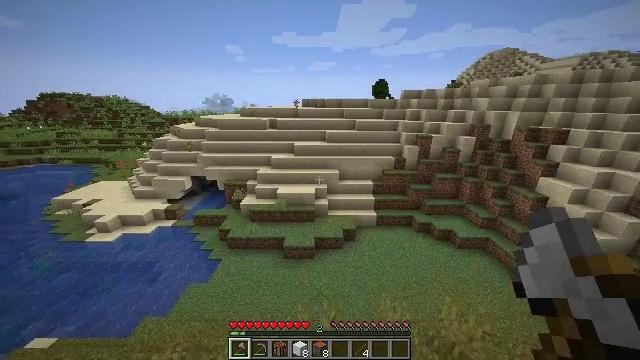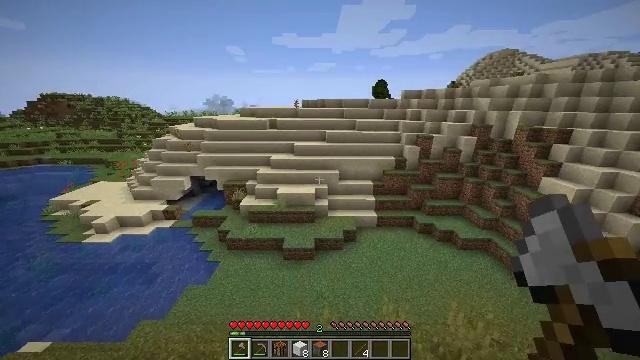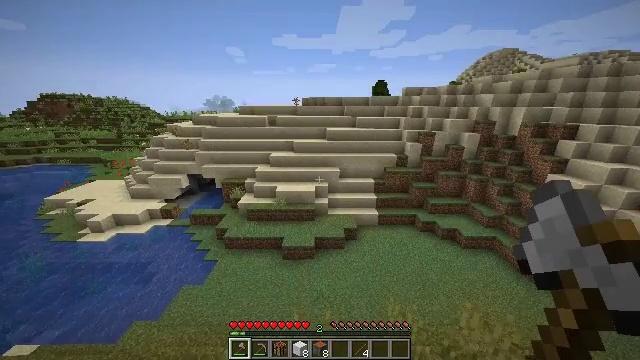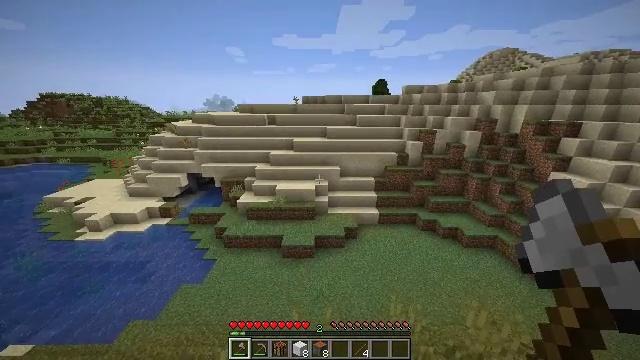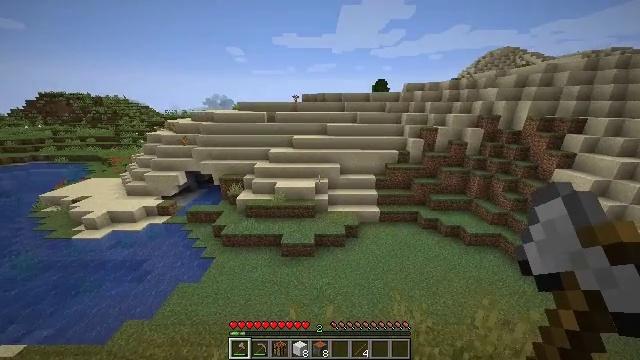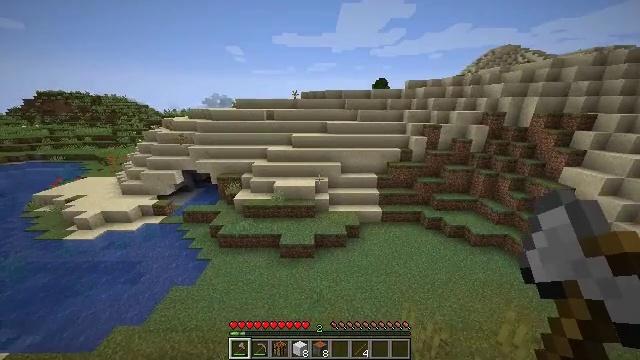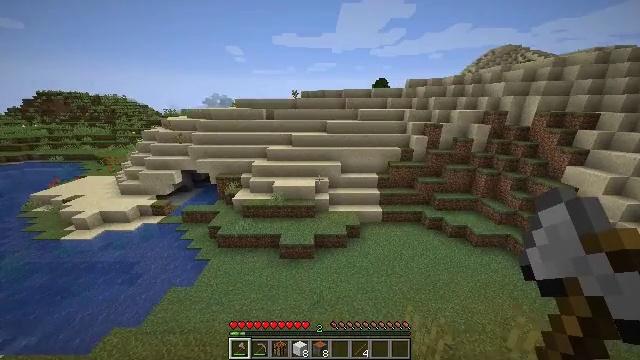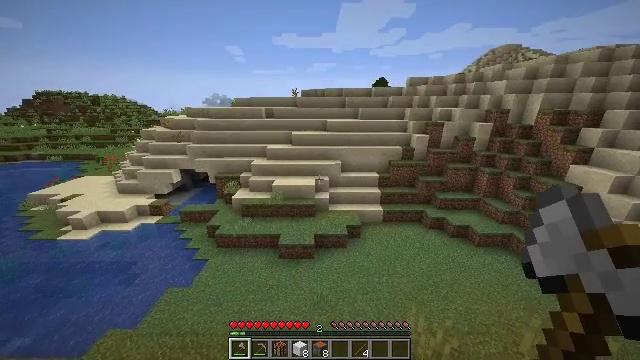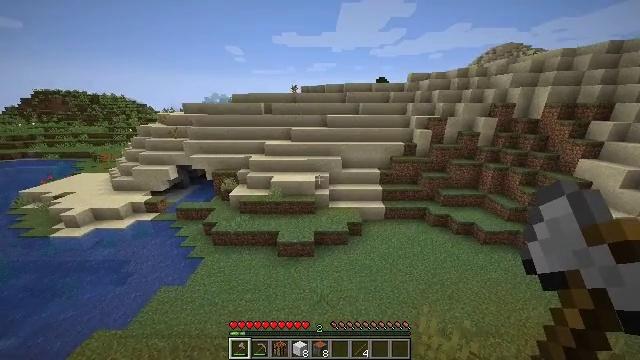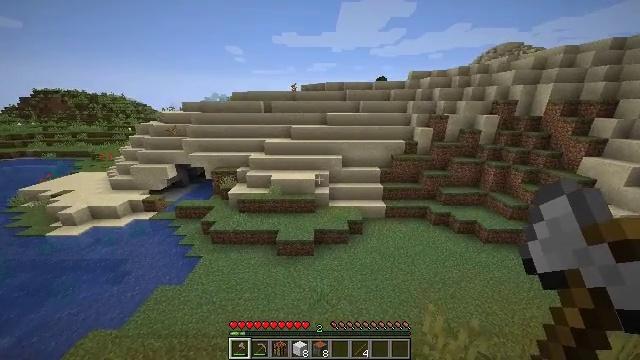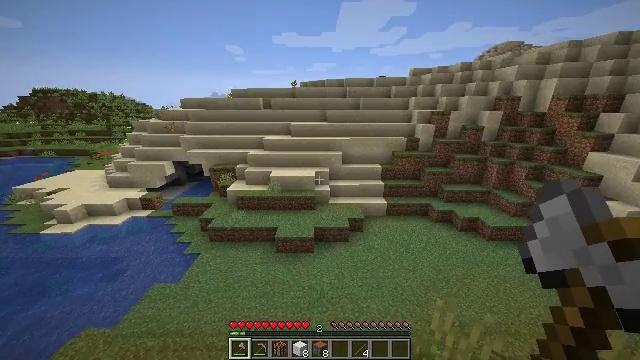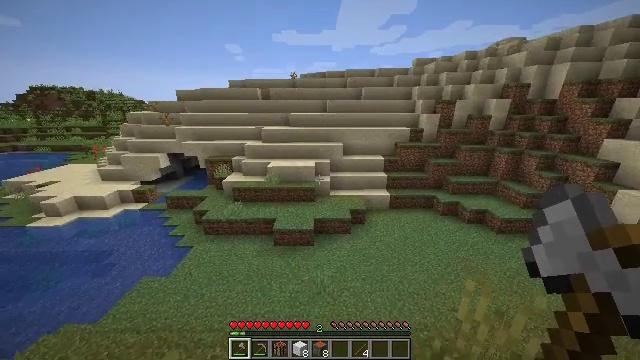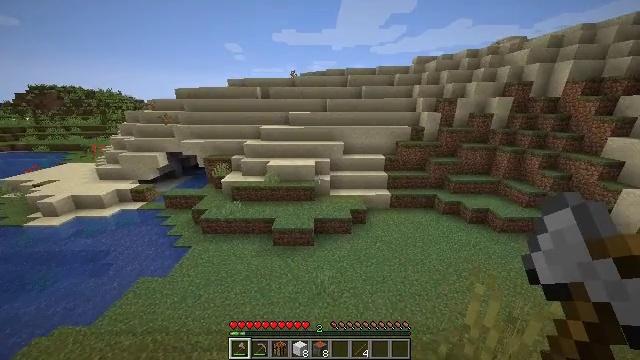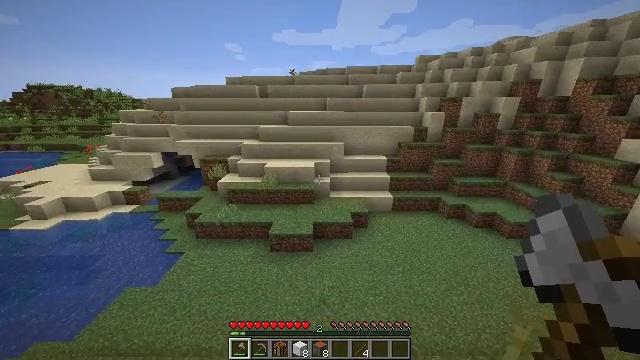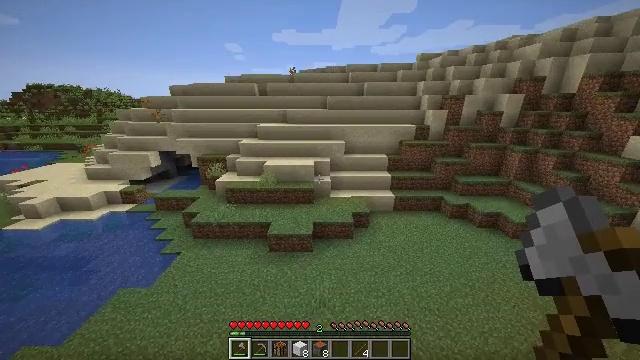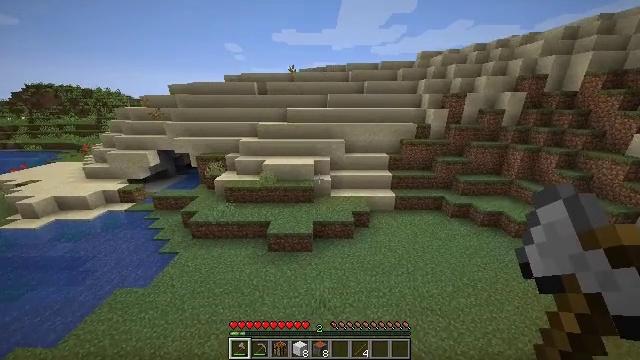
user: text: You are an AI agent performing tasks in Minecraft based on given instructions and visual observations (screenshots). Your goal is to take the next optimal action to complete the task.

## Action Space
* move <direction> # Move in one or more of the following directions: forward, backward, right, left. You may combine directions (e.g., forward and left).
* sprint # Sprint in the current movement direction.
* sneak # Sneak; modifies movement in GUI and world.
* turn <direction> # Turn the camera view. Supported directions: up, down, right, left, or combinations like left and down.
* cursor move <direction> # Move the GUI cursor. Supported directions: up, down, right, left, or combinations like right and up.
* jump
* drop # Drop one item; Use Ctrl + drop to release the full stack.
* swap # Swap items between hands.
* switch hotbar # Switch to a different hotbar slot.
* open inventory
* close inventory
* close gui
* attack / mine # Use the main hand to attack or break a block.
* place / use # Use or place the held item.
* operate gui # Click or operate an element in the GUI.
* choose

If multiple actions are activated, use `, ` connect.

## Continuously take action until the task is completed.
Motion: motion action
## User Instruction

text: Cook mutton in the furnace to get cooked mutton.
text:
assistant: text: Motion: move forward, sprint
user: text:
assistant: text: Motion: move forward, sprint
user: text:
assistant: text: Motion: move forward, sprint
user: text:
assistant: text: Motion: move forward, sprint
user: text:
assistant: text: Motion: move forward, sprint
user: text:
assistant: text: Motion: move forward, sprint
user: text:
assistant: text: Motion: move forward, sprint
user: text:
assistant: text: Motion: move forward, sprint
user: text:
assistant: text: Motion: move forward, sprint
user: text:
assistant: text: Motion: move forward, sprint
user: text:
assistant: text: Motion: move forward, sprint
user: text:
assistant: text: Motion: move forward, sprint
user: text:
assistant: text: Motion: move forward, sprint
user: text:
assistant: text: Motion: move forward, sprint
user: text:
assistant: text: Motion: move forward, sprint
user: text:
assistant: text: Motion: move forward, sprint
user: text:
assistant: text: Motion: move forward, sprint
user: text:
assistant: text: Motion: move forward, sprint
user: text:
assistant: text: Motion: move forward, sprint
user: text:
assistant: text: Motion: move forward, sprint
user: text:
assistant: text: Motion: move forward, sprint
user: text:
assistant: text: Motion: move forward, sprint
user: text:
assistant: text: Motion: move forward, sprint
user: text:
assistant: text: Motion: move forward, sprint, turn up
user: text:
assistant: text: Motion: move forward, sprint, turn up
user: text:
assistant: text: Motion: move forward, sprint, turn up
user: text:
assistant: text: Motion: move forward, sprint, turn left and up
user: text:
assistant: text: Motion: move forward, sprint, turn left and up
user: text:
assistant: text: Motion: move forward, sprint, turn left and up
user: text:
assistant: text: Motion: move forward, sprint